Question:
I have a table here which I have just quickly created for the question purpose.
On SQL how do I increase the cost of the DVD by 20%?
Also when creating the table on SQL which data type do I use as when I try to create the table it doesn't fully show the cost e.g It only displays 1.2 (dvd) or .5 (cd).
Thank you!
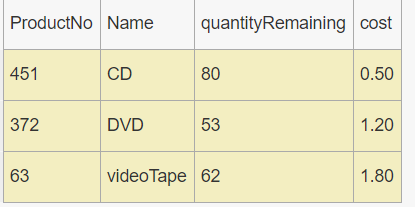
Answer: You use 'update':
'''
update t
set price = price * 1.2
where name = 'DVD';
'''
If you want the price to show all the decimal points, then declare the column as a numeric, something like 'numeric(10, 2)'.